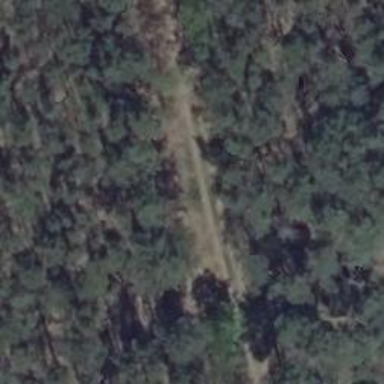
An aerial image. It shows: Bridleway with track grade of grade 4.